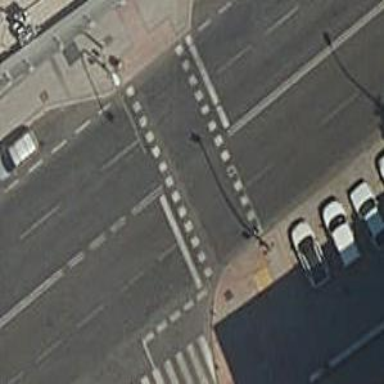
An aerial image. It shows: Road crossing with traffic signals.